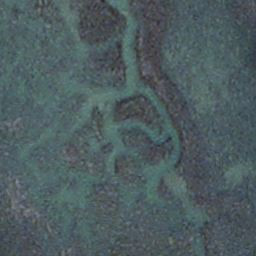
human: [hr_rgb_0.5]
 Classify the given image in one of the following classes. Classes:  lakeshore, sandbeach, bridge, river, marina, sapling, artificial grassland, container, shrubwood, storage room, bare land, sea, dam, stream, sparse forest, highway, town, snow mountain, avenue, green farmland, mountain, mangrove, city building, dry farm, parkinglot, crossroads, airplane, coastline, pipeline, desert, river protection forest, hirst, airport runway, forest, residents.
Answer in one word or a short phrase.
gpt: stream